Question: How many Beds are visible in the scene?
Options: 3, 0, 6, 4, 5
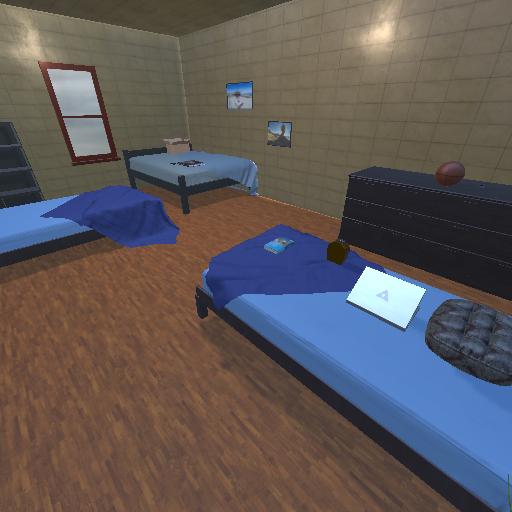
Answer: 3